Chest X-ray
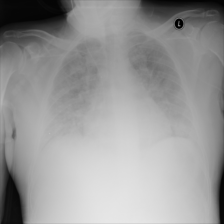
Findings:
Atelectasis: negative
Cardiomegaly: negative
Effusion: positive
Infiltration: positive
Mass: negative
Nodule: negative
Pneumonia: negative
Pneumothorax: negative
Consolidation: negative
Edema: negative
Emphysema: negative
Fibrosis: negative
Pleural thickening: negative
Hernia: negative